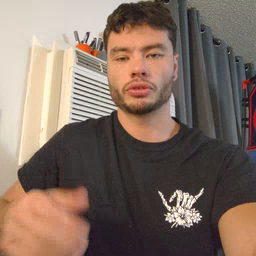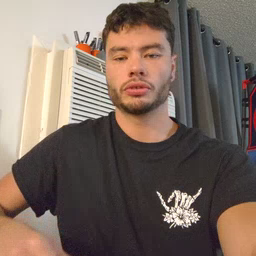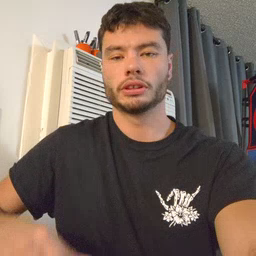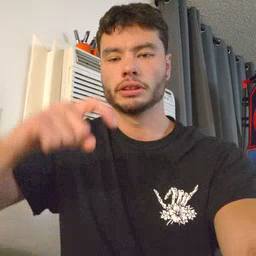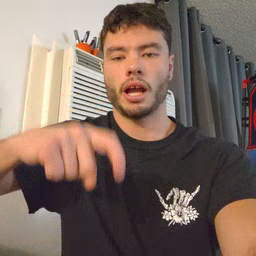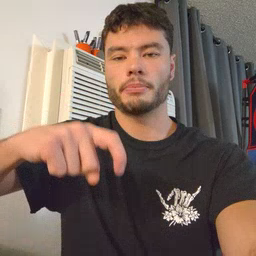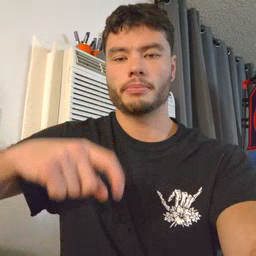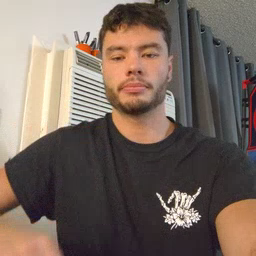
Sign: time